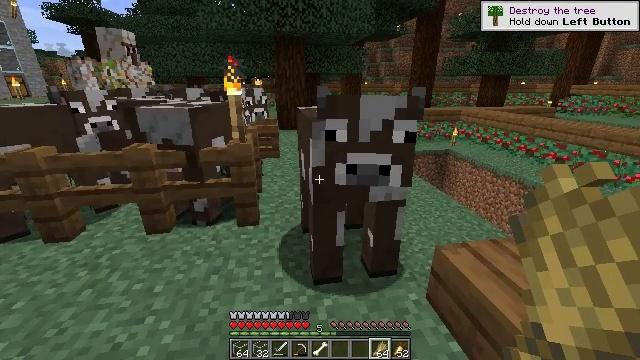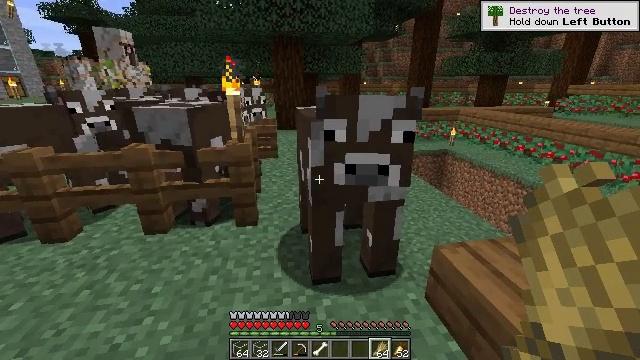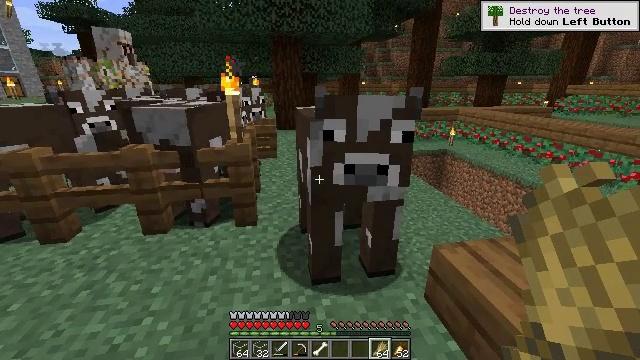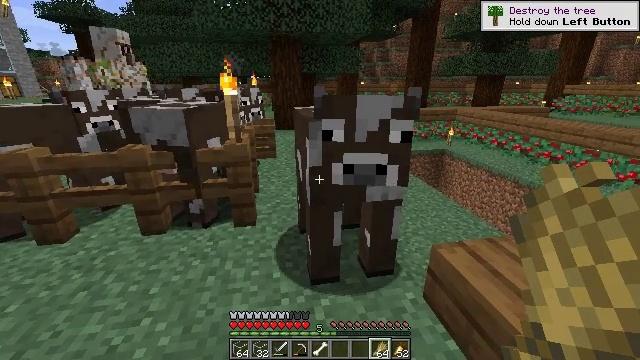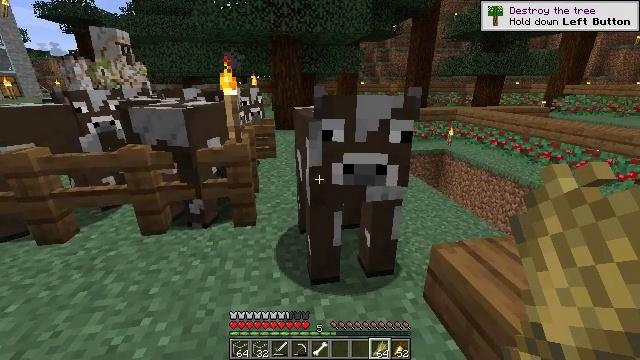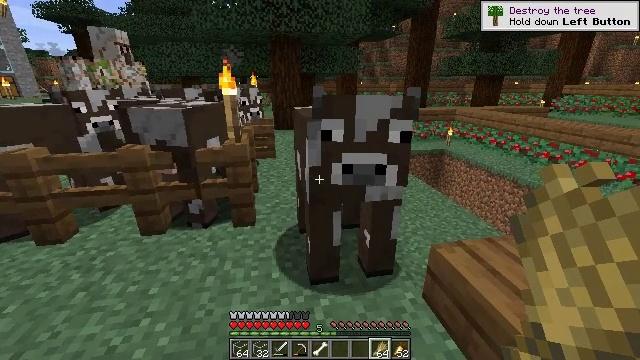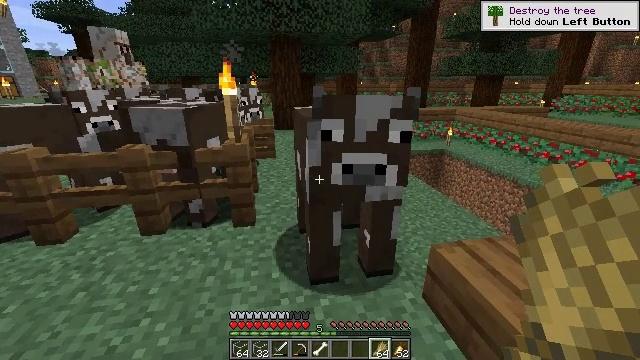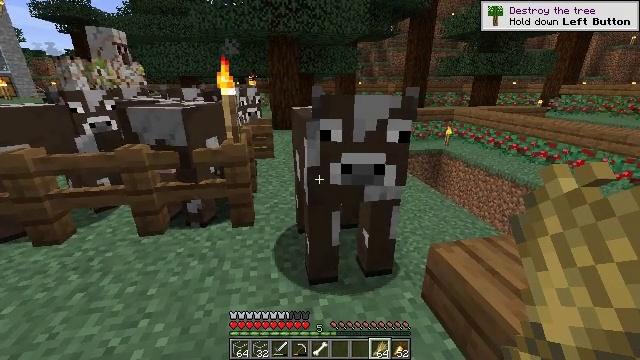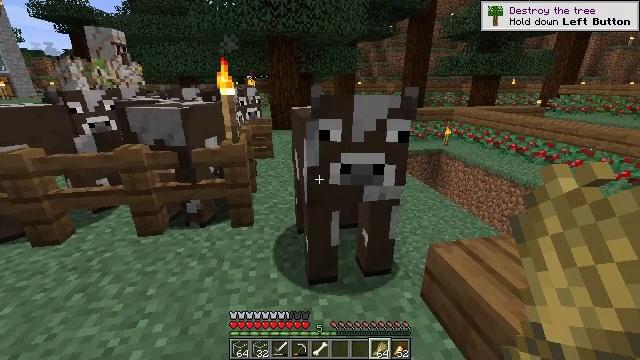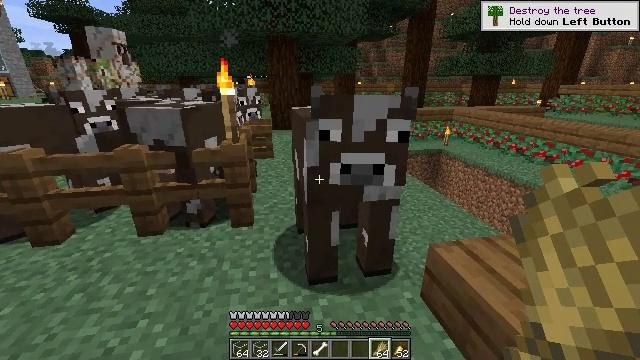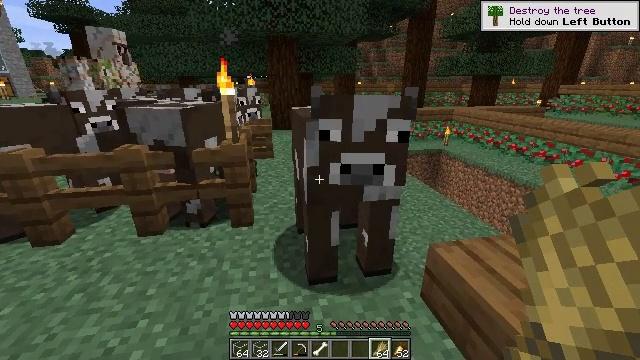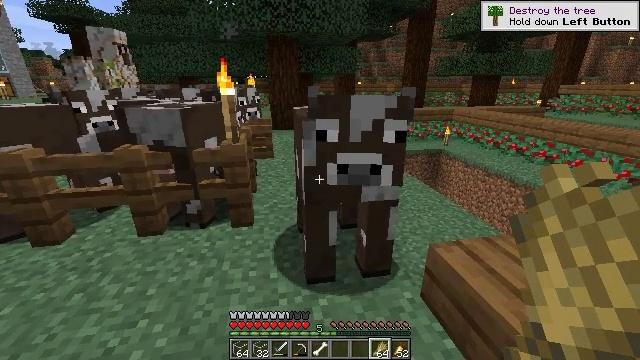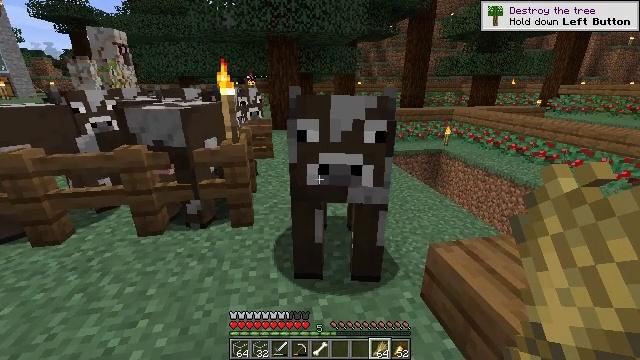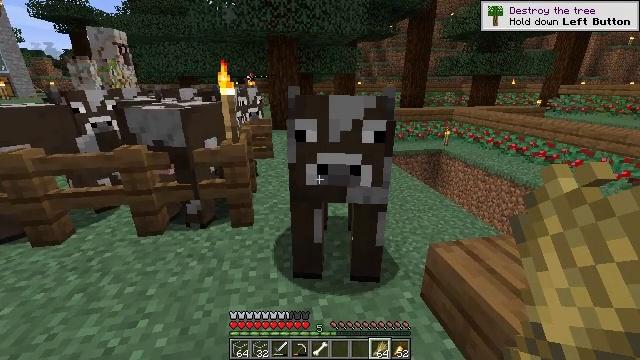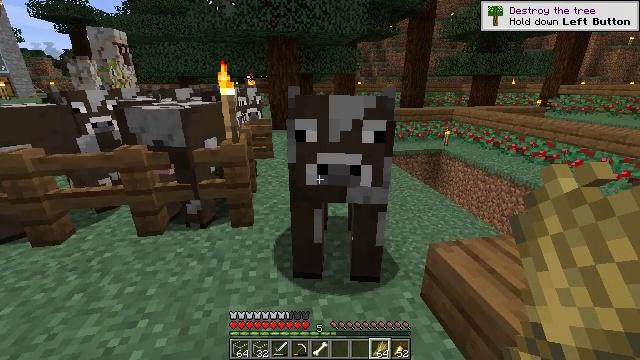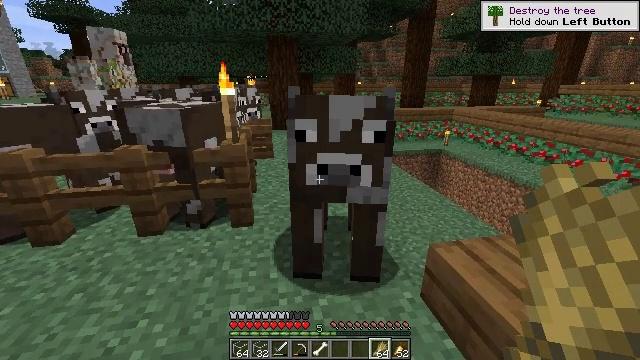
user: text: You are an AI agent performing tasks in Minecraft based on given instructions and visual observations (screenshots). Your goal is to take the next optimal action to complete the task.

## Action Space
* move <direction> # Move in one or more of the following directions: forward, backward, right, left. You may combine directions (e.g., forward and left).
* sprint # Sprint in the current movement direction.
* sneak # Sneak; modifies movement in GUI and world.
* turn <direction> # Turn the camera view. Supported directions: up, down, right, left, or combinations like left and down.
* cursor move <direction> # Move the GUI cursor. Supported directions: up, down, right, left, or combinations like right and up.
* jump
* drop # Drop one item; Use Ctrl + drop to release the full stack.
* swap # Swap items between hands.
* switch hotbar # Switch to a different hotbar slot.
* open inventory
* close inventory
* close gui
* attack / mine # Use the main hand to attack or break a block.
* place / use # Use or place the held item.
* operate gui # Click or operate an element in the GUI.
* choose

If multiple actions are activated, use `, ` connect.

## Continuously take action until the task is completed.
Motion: motion action
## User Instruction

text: Break the spruce fence to collect it.
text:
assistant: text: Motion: no_op
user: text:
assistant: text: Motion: no_op
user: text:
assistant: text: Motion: no_op
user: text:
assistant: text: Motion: no_op
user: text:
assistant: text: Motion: no_op
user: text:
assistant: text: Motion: no_op
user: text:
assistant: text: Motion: no_op
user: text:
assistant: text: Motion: no_op
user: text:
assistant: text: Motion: no_op
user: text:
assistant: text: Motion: no_op
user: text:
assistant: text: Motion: no_op
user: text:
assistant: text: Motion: no_op
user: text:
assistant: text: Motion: no_op
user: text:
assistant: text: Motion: no_op
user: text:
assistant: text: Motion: no_op
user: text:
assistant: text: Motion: no_op
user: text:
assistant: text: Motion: no_op
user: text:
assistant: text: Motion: no_op
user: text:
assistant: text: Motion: no_op
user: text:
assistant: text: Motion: no_op
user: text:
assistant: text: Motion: no_op
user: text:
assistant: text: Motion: no_op
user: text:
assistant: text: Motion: no_op
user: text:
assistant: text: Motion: no_op
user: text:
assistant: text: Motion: no_op
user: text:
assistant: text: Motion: no_op
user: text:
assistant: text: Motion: no_op
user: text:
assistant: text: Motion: no_op
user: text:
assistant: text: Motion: no_op
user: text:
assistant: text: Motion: no_op